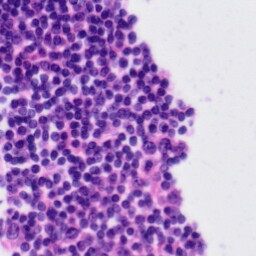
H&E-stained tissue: Tonsil